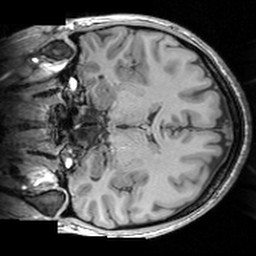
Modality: T1w
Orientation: coronal
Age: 26
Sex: female
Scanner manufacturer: siemens
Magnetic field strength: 3 T
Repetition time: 1.63 s
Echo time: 0.00311 s